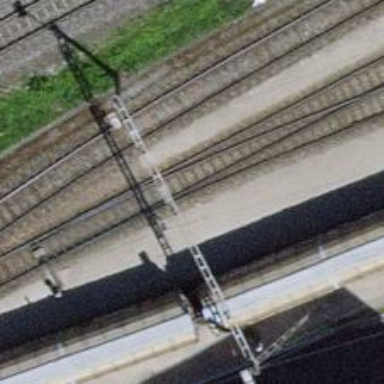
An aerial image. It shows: Single-track electrified railway with contact line. It is spur line for service.